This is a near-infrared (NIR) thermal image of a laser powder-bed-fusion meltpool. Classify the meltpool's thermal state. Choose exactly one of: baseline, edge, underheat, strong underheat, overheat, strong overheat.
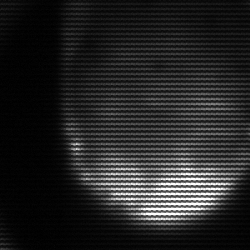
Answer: edge